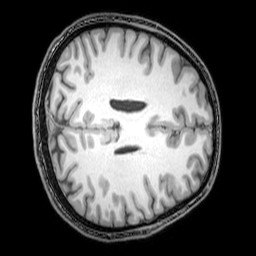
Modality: T1w
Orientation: axial
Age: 24
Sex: male
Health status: healthy
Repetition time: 0.081 s
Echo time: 0.037 s